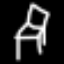
Label: chair